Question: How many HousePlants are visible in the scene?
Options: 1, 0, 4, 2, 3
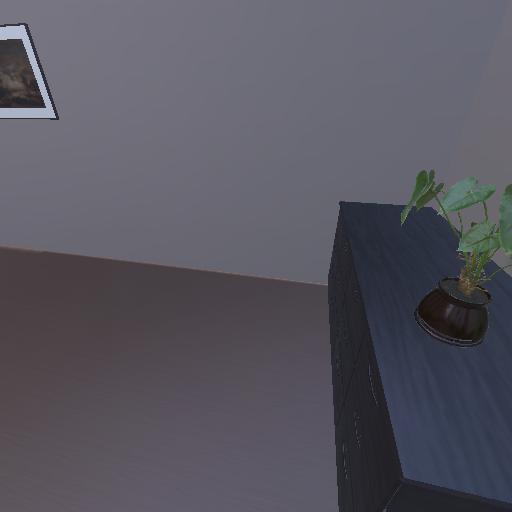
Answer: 1